Question: I am aware that you can 'queryContext' Orion using geolocation filters.
Is it possible to do a similar filtering in a subscription scenario? In other words, could I be notified of changes on the attributes of a context entity, when the possition attribute is inside a predefined area?
For instance:

Thanks.
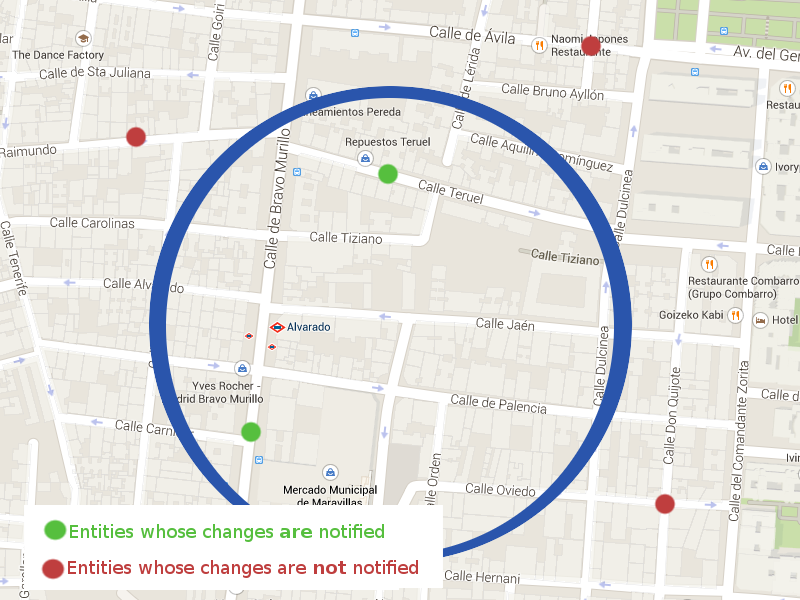
Answer: The NGSI protocol takes into account the possibility of specifying restrictions on subscriptions. So the subscribeContext operation supports the FIWARE::Location restriction on subscriptions.
So the answer is: yes.
## Example
Create an entity with POST queryContext:
'''
{
"contextElements": [
{
"type": "City",
"isPattern": "false",
"id": "Madrid",
"attributes": [
{
"name": "position",
"type": "coords",
"value": "1, 1",
"metadatas": [
{
"name": "location",
"type": "string",
"value": "WGS84"
}
]
},
{
"name": "a1",
"type": "string",
"value": "v1"
}
]
}
],
"updateAction": "APPEND"
}
'''
Subscribe to changes in an area with POST subscribeContext:
'''
{
"entities": [
{
"type": "City",
"isPattern": "true",
"id": ".*"
}
],
"attributes": [
"a1"
],
"reference": "http://<host>:<port>/notify",
"duration": "P1M",
"notifyConditions": [
{
"type": "ONCHANGE",
"condValues": [
"a1"
]
}
],
"restriction": {
"scopes": [
{
"type" : "FIWARE::Location",
"value" : {
"polygon": {
"vertices": [
{
"latitude": "0",
"longitude": "0"
},
{
"latitude": "0",
"longitude": "6"
},
{
"latitude": "6",
"longitude": "6"
},
{
"latitude": "6",
"longitude": "0"
}
]
}
}
}
]
}
}
'''
And then just update the value of of the entity and see what happens.